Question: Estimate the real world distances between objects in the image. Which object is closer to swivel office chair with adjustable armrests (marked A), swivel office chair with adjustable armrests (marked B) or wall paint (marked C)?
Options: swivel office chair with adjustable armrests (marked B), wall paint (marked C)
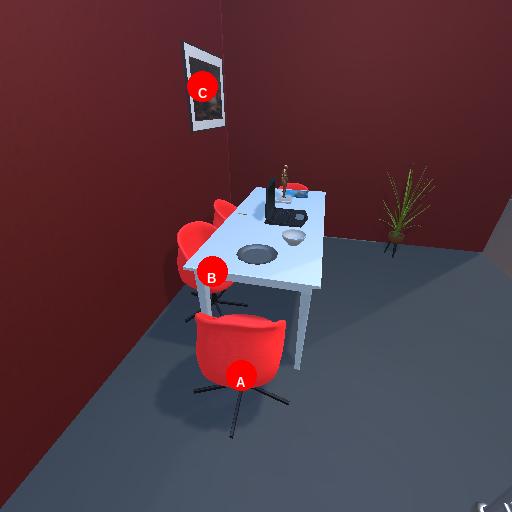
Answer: swivel office chair with adjustable armrests (marked B)